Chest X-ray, PA view. Patient: 15 years old, sex F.
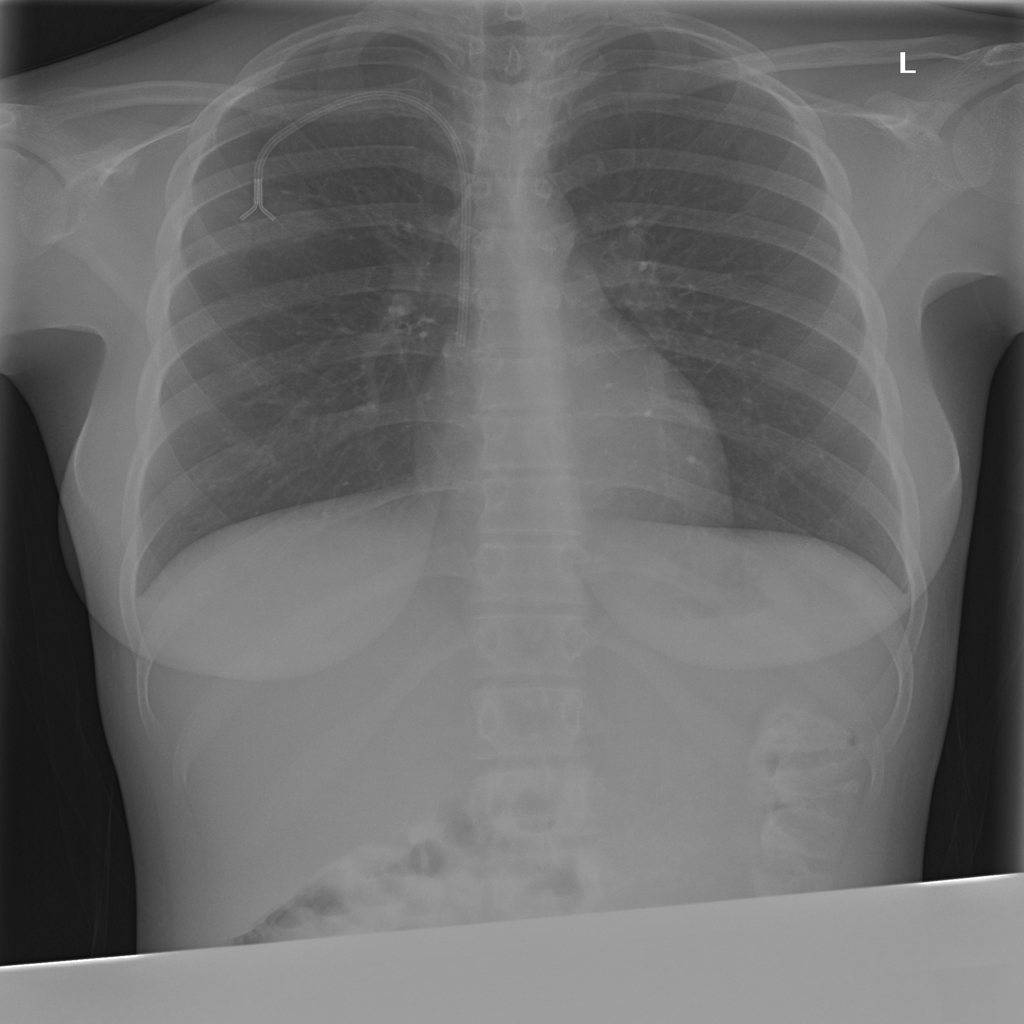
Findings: No Finding